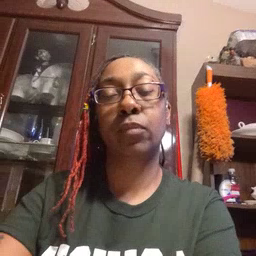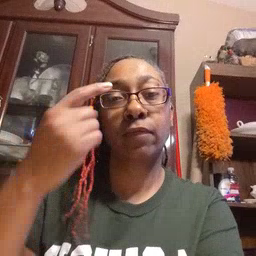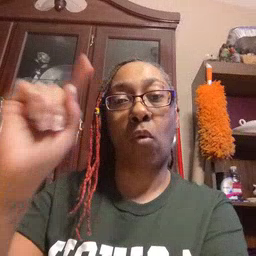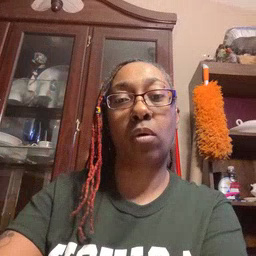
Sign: for